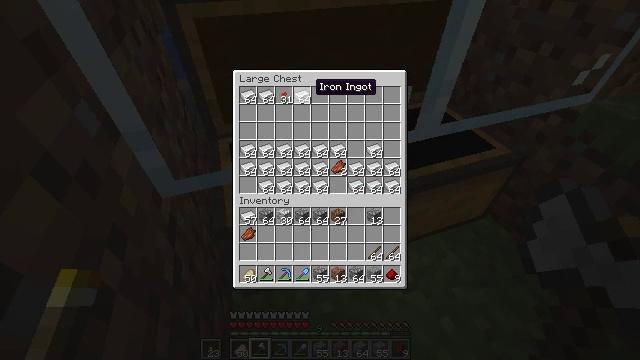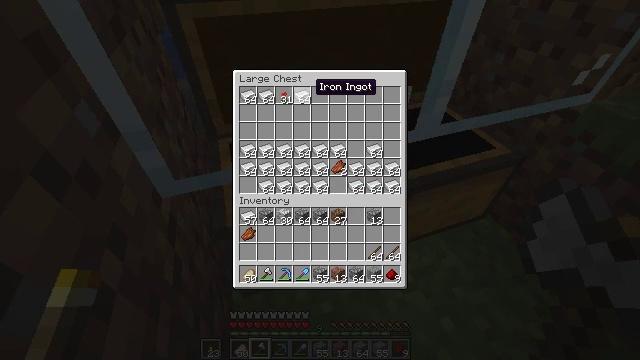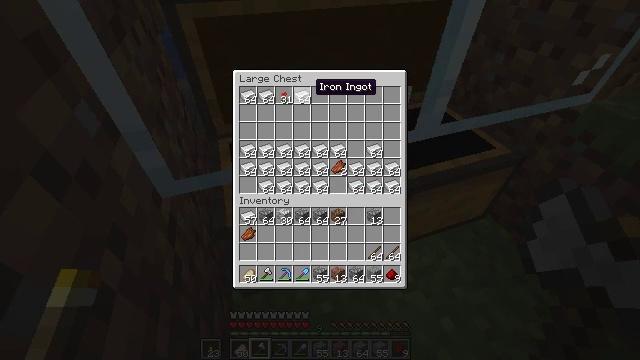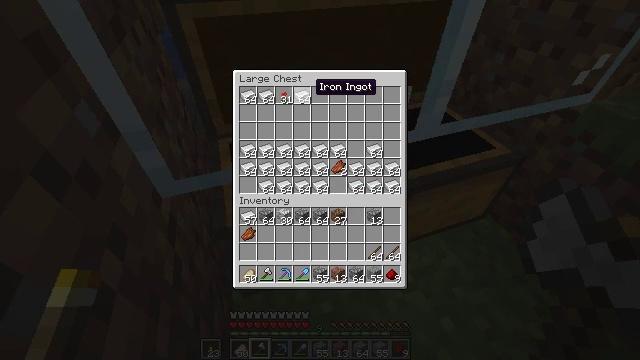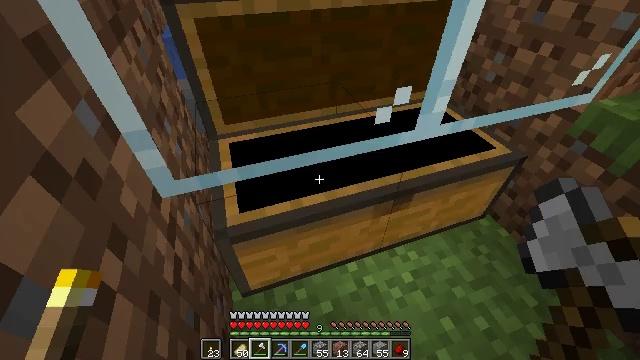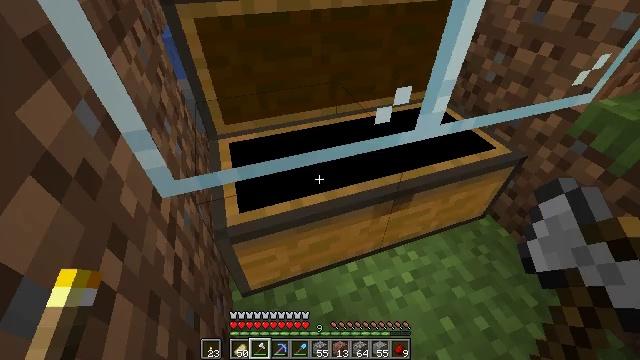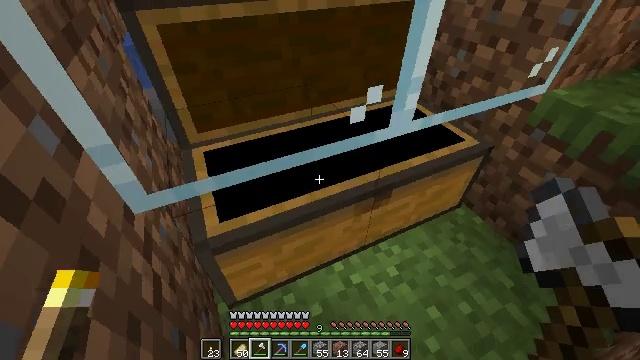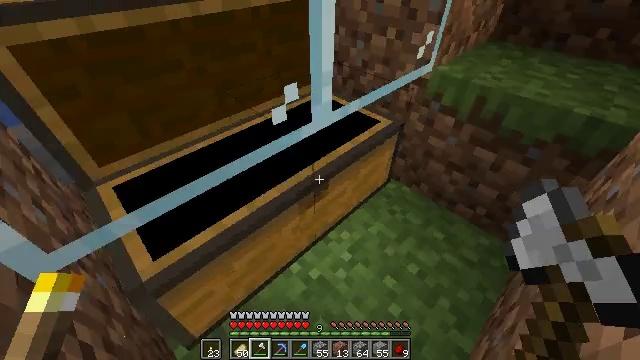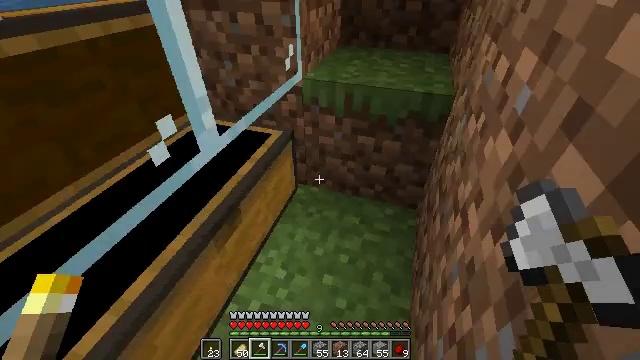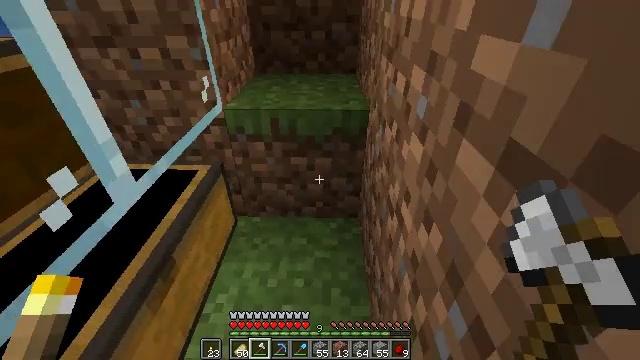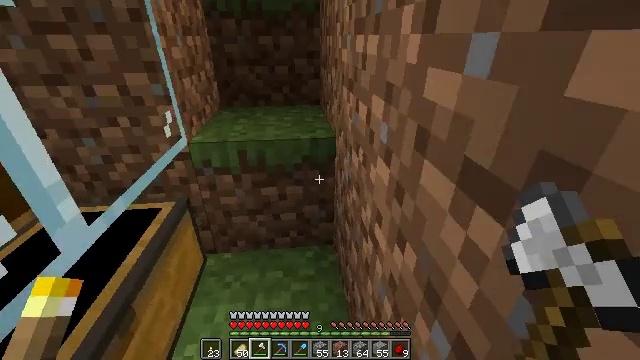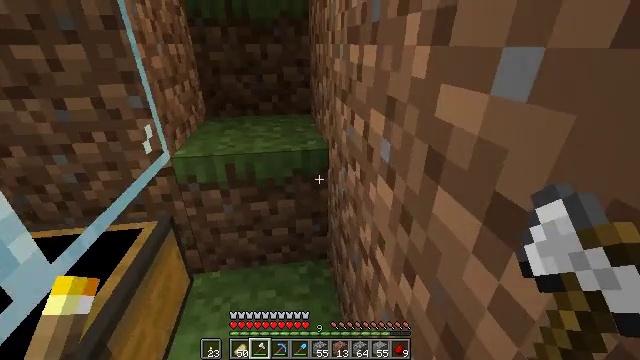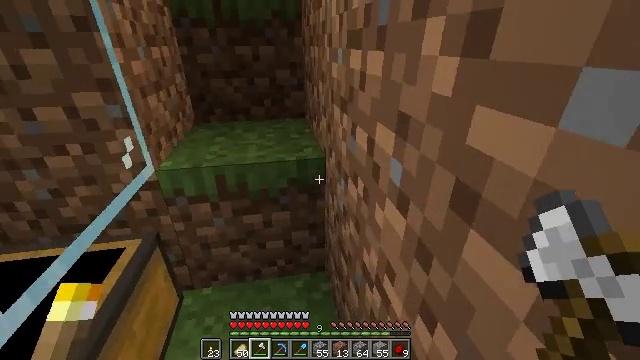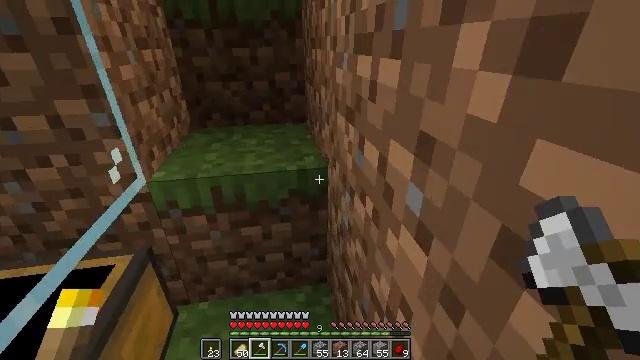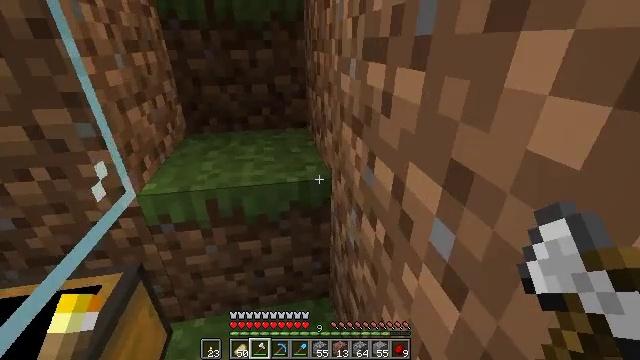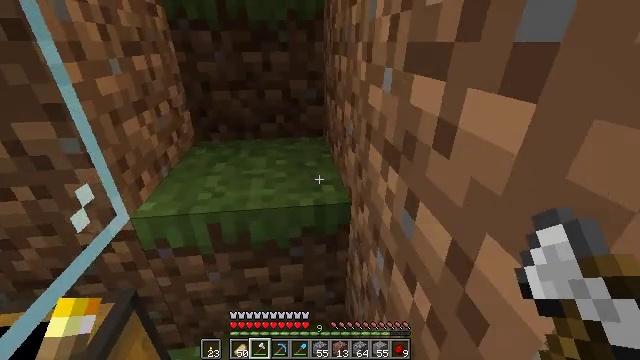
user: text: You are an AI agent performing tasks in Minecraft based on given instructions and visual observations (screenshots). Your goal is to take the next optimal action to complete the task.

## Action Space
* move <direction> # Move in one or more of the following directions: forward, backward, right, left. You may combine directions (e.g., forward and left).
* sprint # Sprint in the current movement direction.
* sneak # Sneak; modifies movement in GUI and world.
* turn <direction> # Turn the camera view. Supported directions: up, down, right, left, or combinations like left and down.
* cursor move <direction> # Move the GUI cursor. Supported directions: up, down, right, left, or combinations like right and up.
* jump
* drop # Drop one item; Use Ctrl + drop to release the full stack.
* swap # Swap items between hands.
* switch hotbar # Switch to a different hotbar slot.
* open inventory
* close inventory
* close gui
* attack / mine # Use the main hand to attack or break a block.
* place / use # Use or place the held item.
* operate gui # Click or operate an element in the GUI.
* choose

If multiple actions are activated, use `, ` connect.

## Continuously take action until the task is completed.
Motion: motion action
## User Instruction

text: Craft a set of rails using iron ingots and a stick.
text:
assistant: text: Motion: no_op
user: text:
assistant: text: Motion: no_op
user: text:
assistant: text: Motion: no_op
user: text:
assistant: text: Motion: no_op
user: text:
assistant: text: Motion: close gui
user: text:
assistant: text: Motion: turn right
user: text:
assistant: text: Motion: turn right
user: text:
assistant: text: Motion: turn right and up
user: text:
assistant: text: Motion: turn right and up
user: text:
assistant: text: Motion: turn right and up
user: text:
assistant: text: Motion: move forward, turn right and up
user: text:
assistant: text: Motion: move forward, turn right
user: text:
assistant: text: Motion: move forward
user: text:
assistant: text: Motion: move forward
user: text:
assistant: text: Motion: move forward, turn left
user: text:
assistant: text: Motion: move forward, turn left
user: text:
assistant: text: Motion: move forward, jump
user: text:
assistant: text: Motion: move forward, turn left and up, jump
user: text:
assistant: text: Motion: move forward, turn left and up, jump
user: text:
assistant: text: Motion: move forward, turn left and up, jump
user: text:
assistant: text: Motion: move forward, jump
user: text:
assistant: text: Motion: move forward, jump
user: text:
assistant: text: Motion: move forward, sprint, jump
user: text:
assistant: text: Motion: move forward, sprint, jump
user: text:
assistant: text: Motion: move forward, sprint, jump
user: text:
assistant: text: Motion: move forward, sprint, jump
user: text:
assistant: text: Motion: move forward, jump
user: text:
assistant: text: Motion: move forward, jump
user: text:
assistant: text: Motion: move forward, jump
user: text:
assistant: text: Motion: move forward, jump